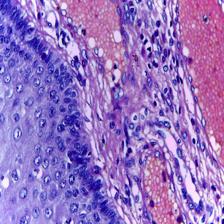
Diagnosis: Normal